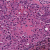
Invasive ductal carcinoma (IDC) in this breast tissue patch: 0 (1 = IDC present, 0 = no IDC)